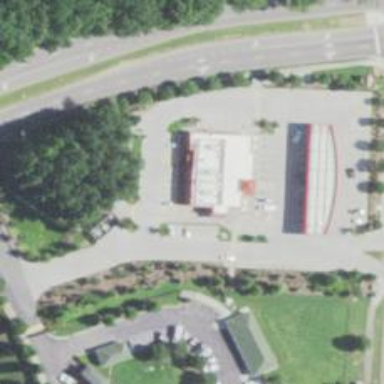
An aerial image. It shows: Convenience shop.